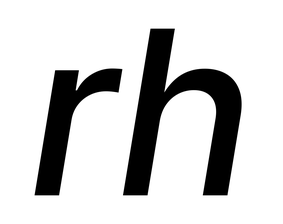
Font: Inter-Italic_Medium_Italic